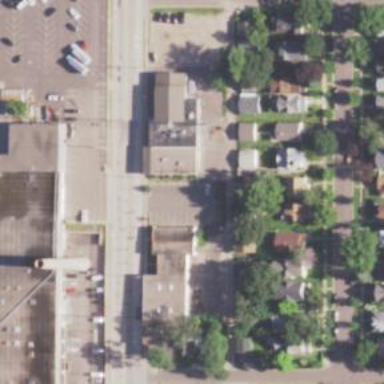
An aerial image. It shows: Alley classified as service road.